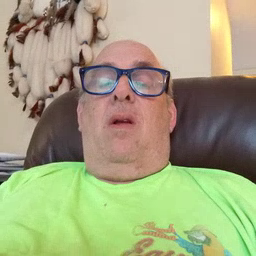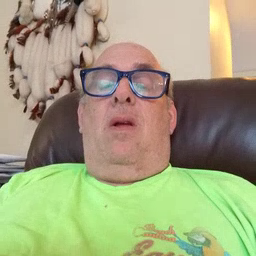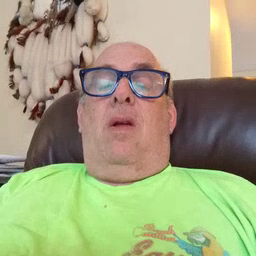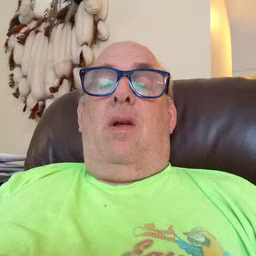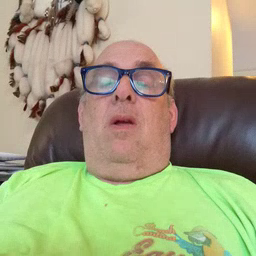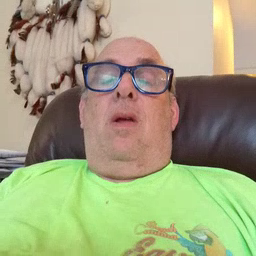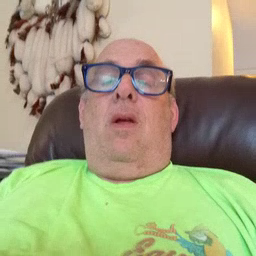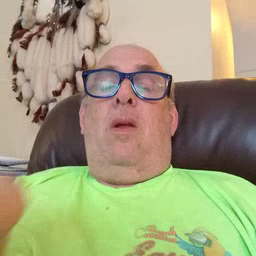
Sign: blow